Question: I've used for the purpose of selecting a single date & also I had achieved that task but of the header & button.
'''
MaterialDatePicker.Builder builder;
MaterialDatePicker materialDatePicker;
long today = MaterialDatePicker.todayInUtcMilliseconds();
CalendarConstraints.Builder con = new CalendarConstraints.Builder();
con.setValidator(DateValidatorPointForward.now());
builder.setSelection(today);
builder.setCalendarConstraints(con.build());
materialDatePicker = builder.build();
findViewById(R.id.startCalender).setOnClickListener(v ->
materialDatePicker.show(getSupportFragmentManager(), builder.toString())
);
materialDatePicker.addOnPositiveButtonClickListener(selection ->
Toast.makeText(this, materialDatePicker.getHeaderText(),
Toast.LENGTH_SHORT).show());
'''

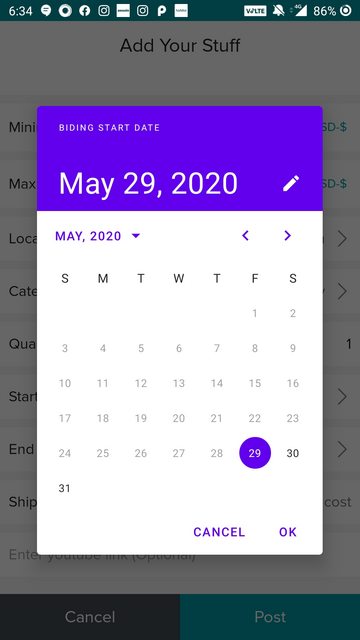
Answer: You have different options.
You can use:
'''
builder.setTheme(R.style.MaterialCalendarTheme);
'''
with:
'''
<style name="MaterialCalendarTheme" parent="ThemeOverlay.MaterialComponents.MaterialCalendar">
<!-- just override the colors used in the default style -->
<item name="colorOnPrimary">@color/primaryDarkColor</item>
<item name="colorPrimary">@color/primaryLightColor</item>
</style>
'''
or you can use something like:
'''
<style name="MaterialCalendarTheme" parent="ThemeOverlay.MaterialComponents.MaterialCalendar">
<!-- Header panel -->
<item name="materialCalendarHeaderLayout">@style/MaterialCalendar.HeaderLayout1</item>
<!-- Buttons -->
<item name="buttonBarPositiveButtonStyle">@style/TextButton.Dialog1</item>
<item name="buttonBarNegativeButtonStyle">@style/TextButton.Dialog1</item>
</style>
<style name="MaterialCalendar.HeaderLayout1" parent="Widget.MaterialComponents.MaterialCalendar.HeaderLayout">
<!--<item name="android:background">?attr/colorPrimary</item>-->
<item name="android:background">@color/primaryLightColor</item>
</style>
<style name="TextButton.Dialog1" parent="Widget.MaterialComponents.Button.TextButton.Dialog">
<item name="android:textColor">@color/white</item>
<item name="backgroundTint">@color/primaryDarkColor</item>
</style>
'''
<URL>